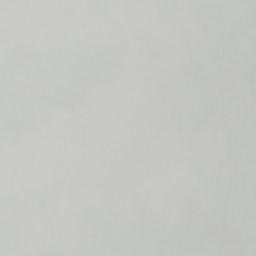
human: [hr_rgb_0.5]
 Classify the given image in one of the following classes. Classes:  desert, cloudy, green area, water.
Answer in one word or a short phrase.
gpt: cloudy